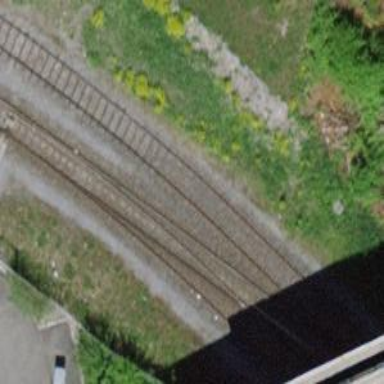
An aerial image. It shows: Single railway spur track.